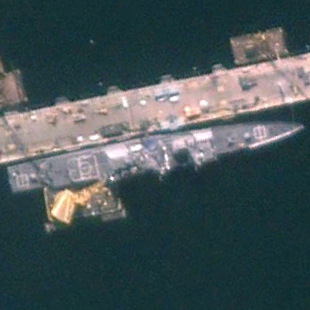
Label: cruiser